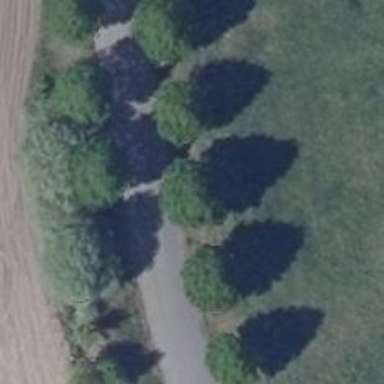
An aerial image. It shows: Avenue lined with deciduous broadleaved trees.